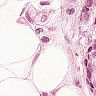
Metastatic tissue present: yes